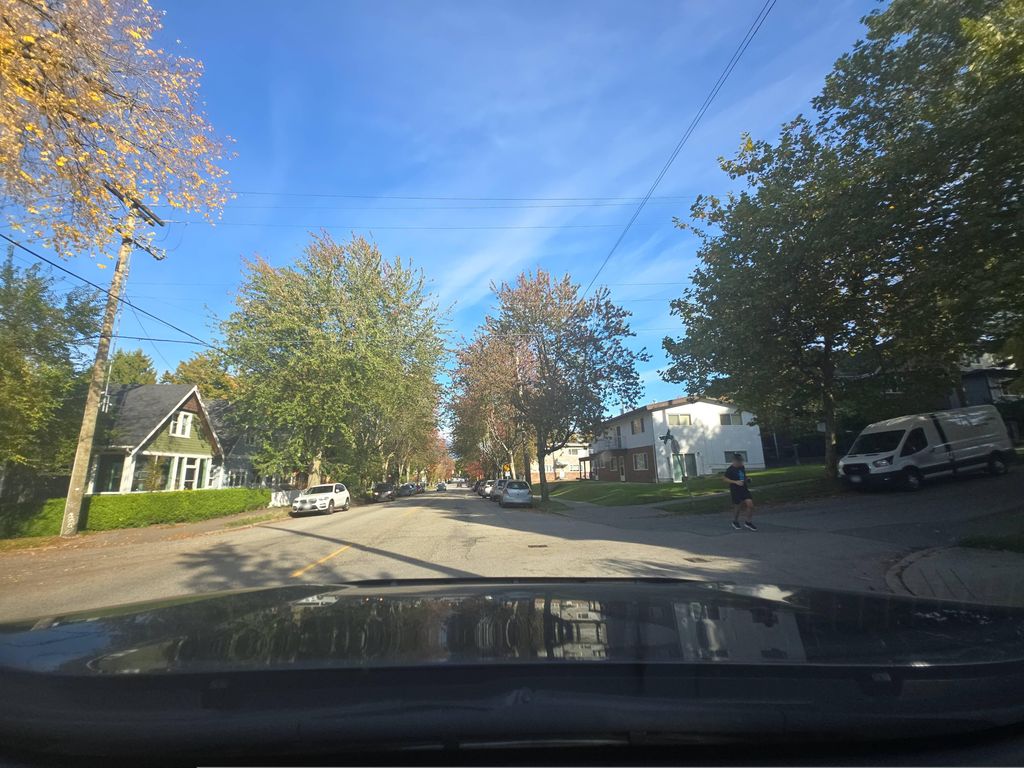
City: vancouver